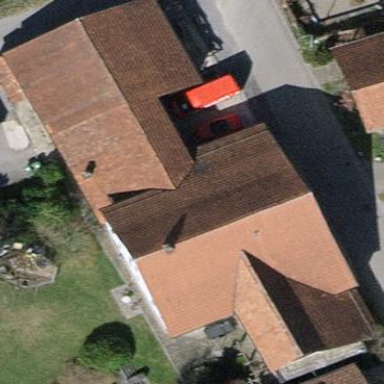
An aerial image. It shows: Gabled building with brown exterior. The roof is oriented across and has Indian red color.